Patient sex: F
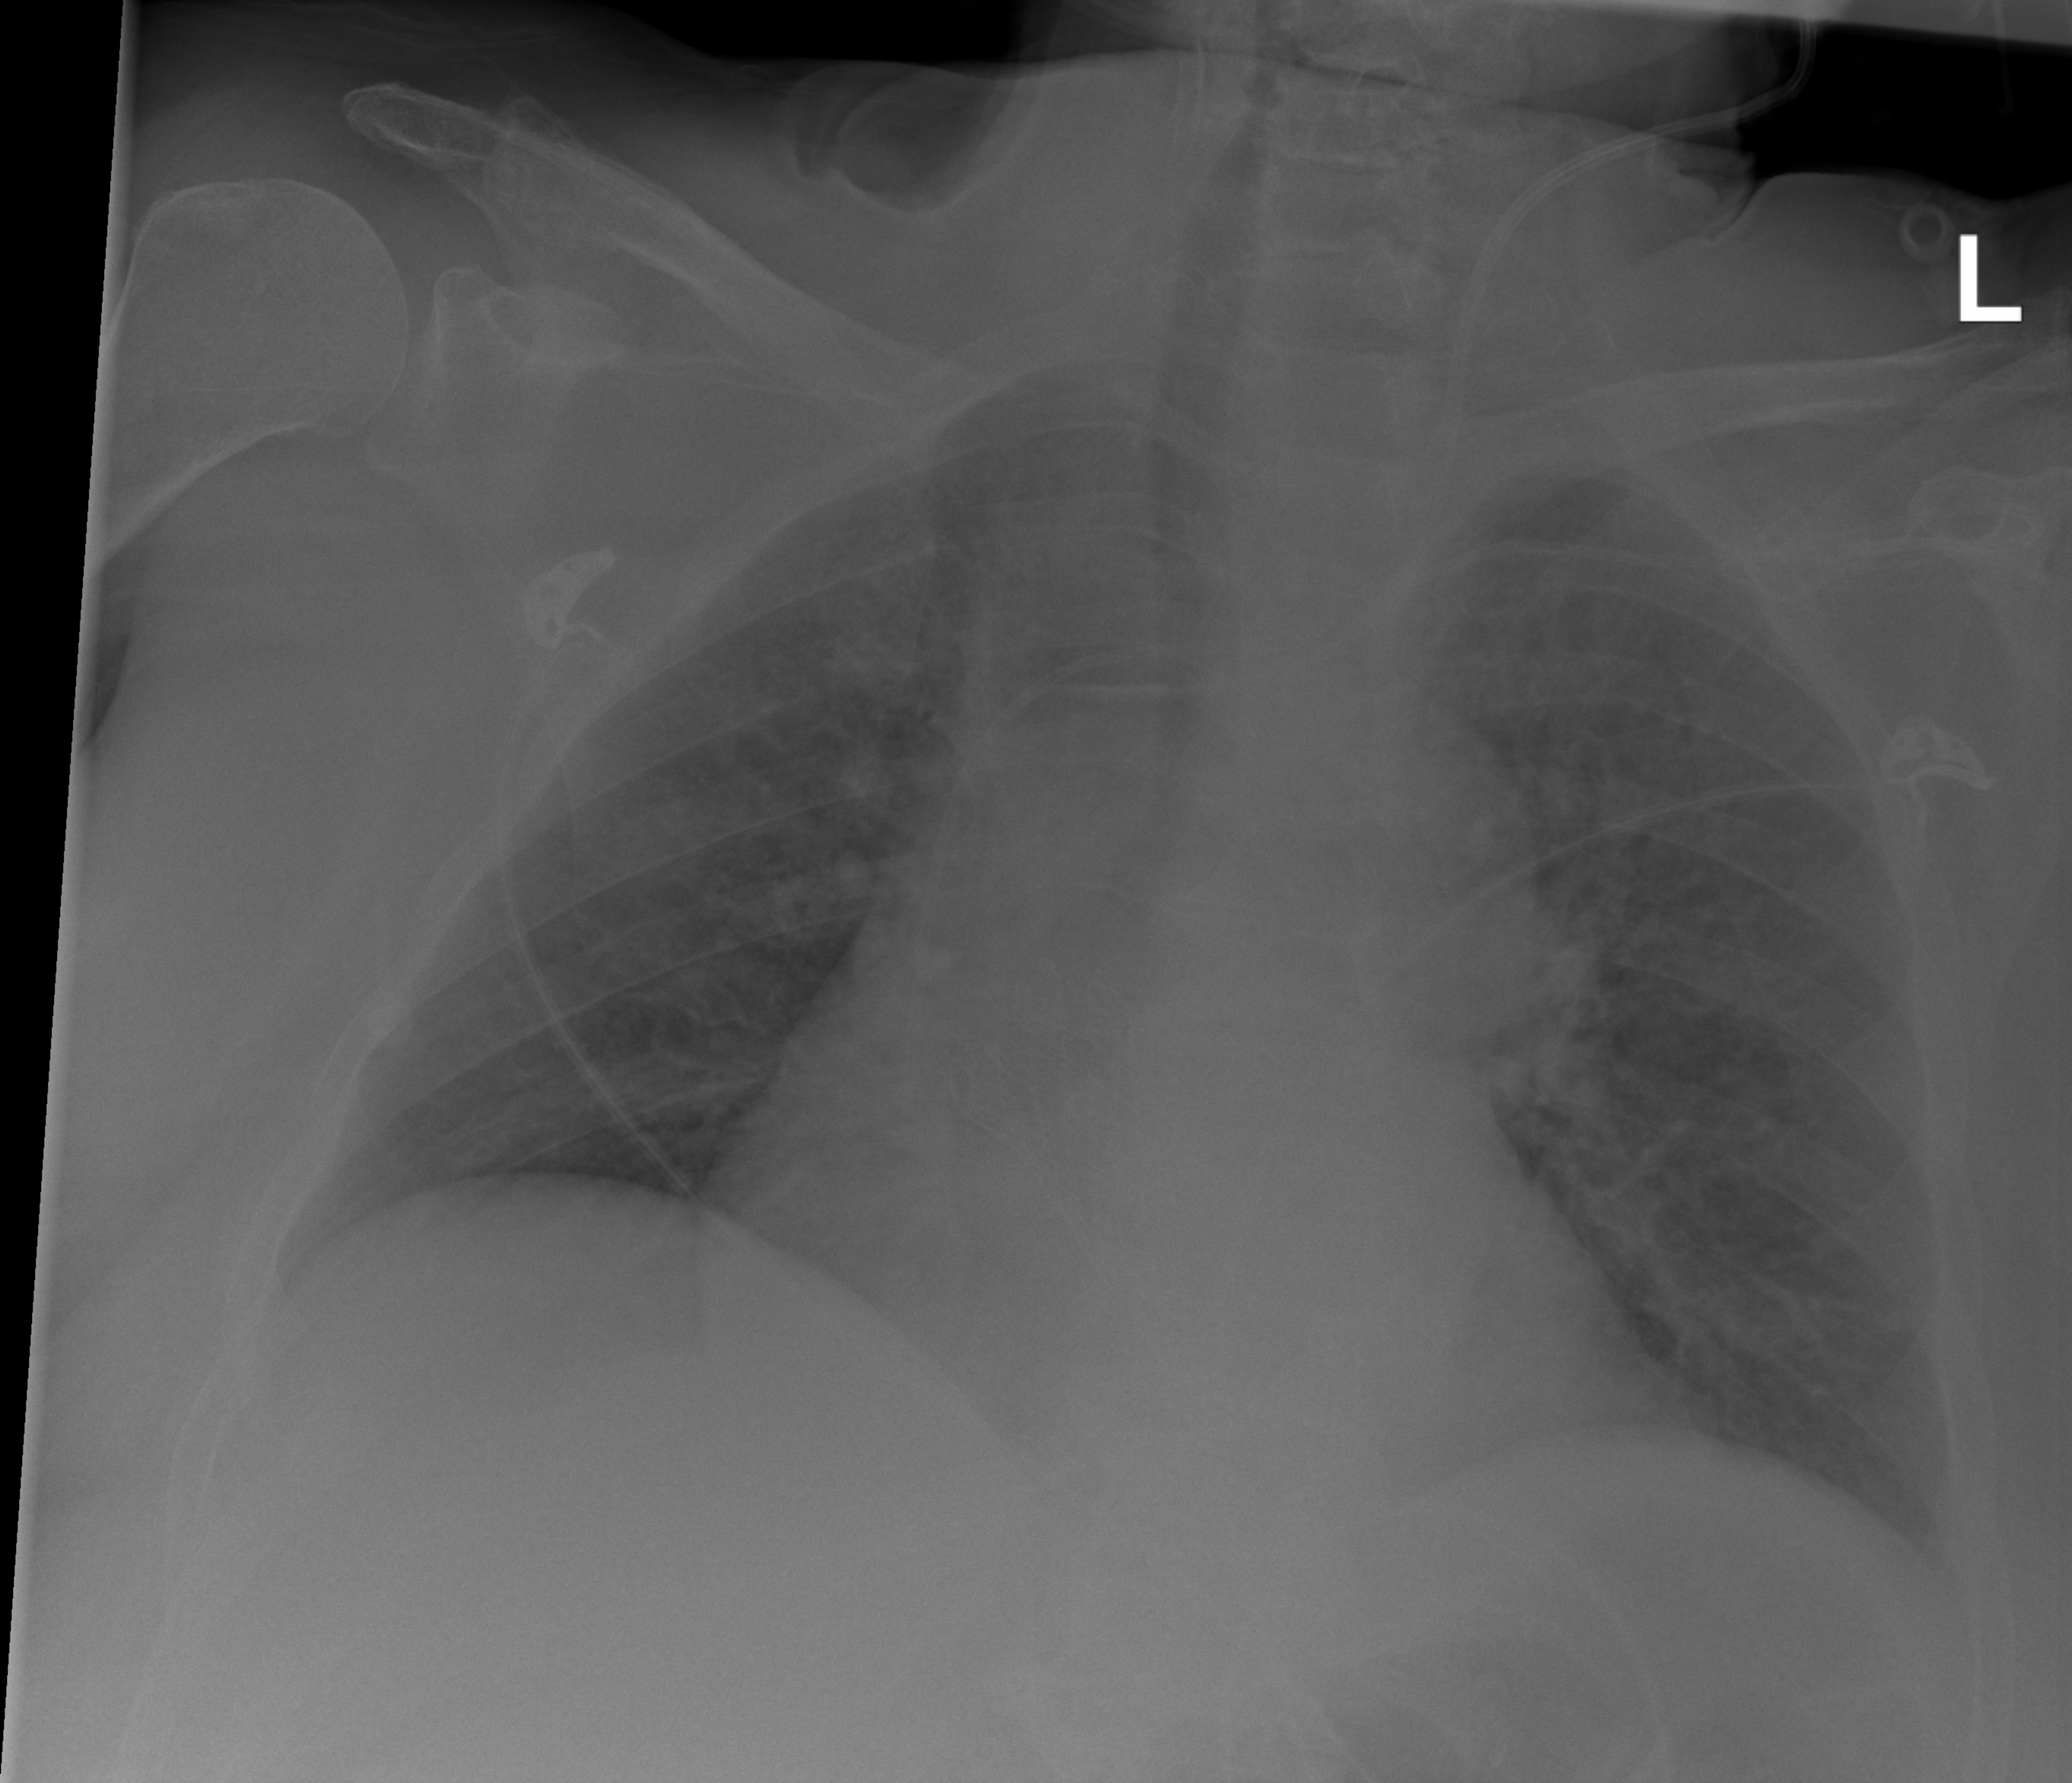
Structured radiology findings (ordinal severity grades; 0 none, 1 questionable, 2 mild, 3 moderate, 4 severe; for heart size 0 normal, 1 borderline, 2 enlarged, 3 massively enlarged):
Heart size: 2
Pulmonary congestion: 0
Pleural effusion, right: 0
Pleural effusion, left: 0
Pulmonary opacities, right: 0
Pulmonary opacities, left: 2
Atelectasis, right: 2
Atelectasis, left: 0